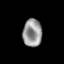
Tissue: skin
Cell type: Myeloid cells
Senescence score: 0.6846
Nuclear area (px): 520
Mean DAPI intensity: 150.208